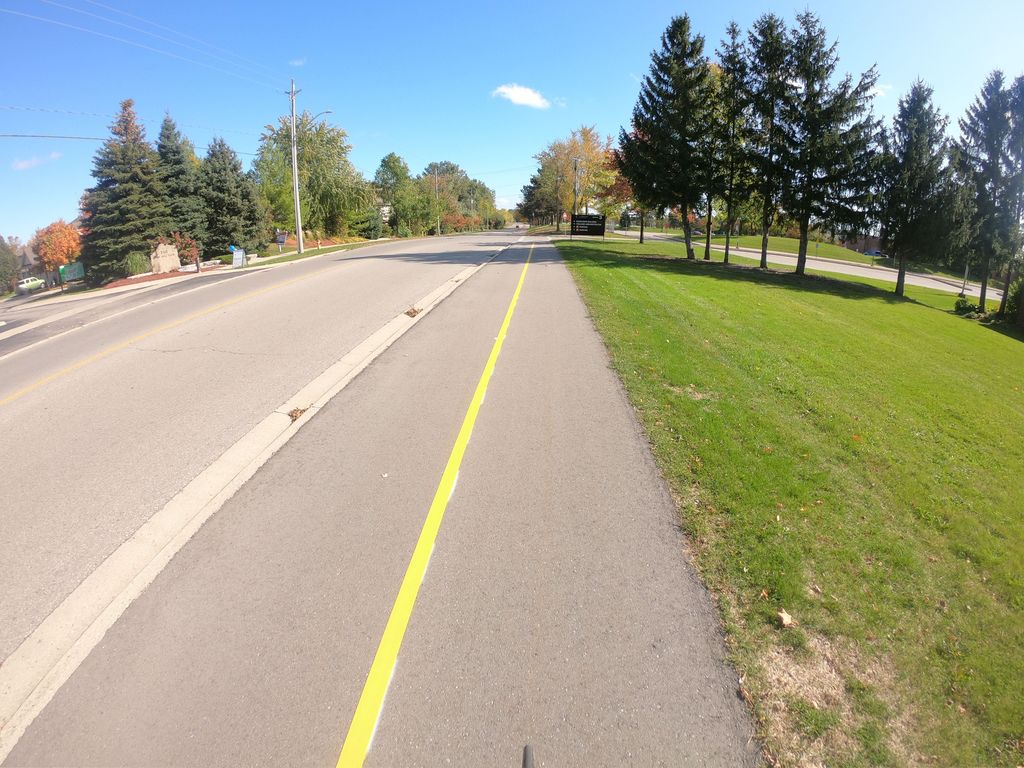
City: kitchener-waterloo